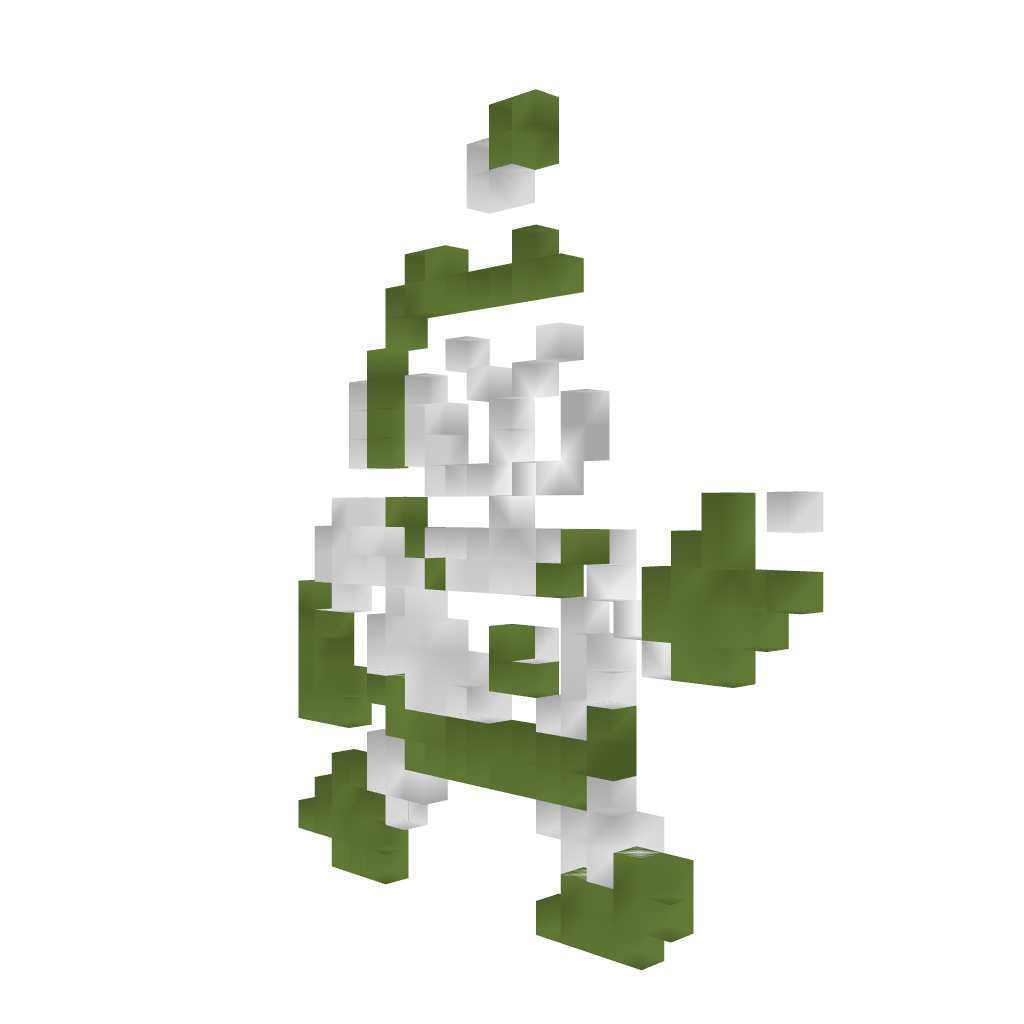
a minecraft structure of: Bubbleman (ErnieCIII) bad low quality